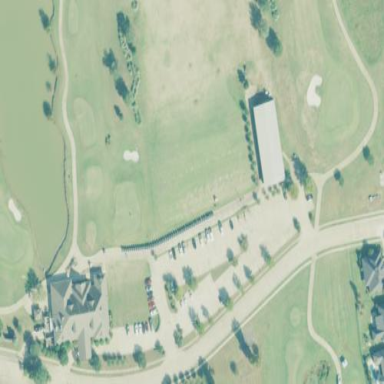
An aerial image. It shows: Grassy area used as driving range for golf.